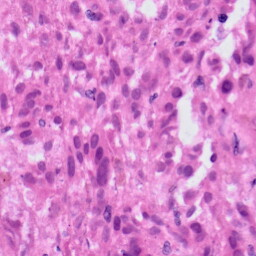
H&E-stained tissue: Skin